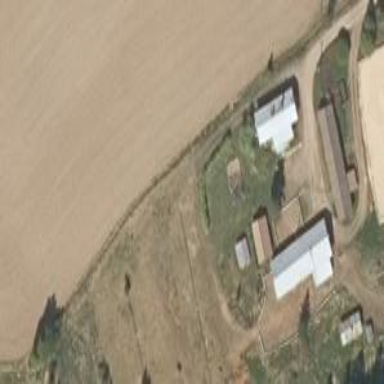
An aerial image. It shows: Farmyard area.